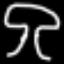
Label: mushroom